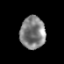
Tissue: prostate
Cell type: Myeloid cells
Senescence score: 0.2944
Nuclear area (px): 800
Mean DAPI intensity: 128.61